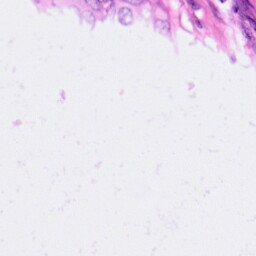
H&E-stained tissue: Pancreatic